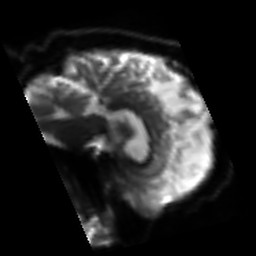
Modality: sbref
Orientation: sagittal
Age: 63
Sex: male
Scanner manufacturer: siemens
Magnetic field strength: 3 T
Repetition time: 3.2 s
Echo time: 0.081 s